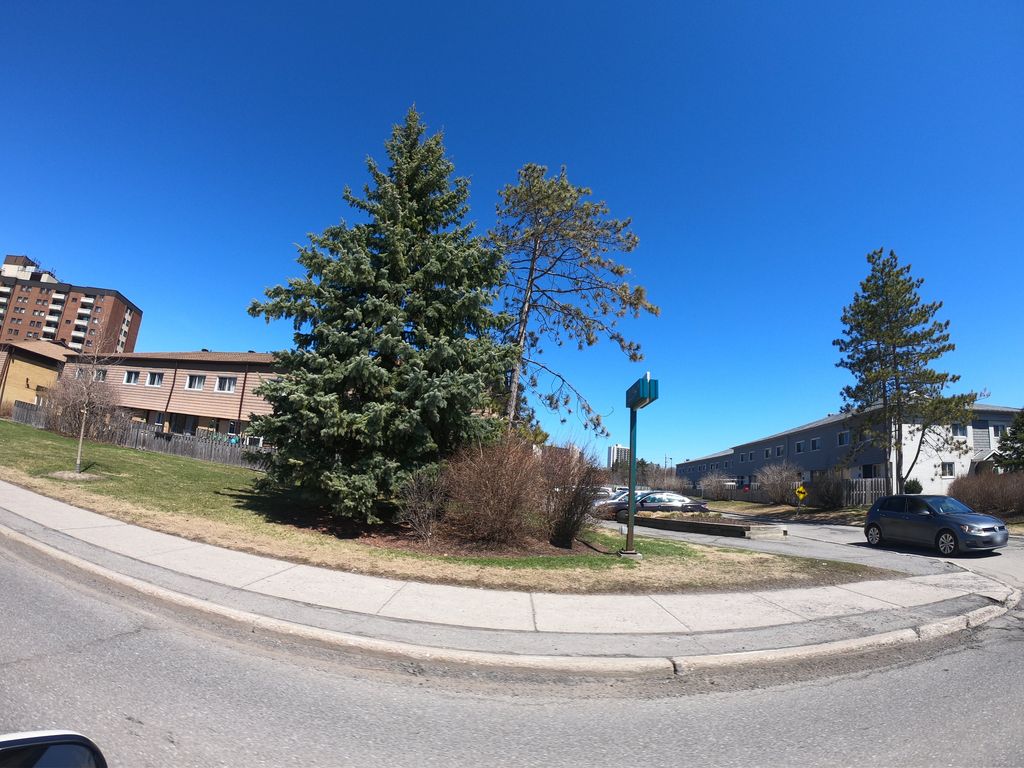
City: ottawa-gatineau